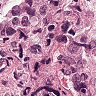
Metastatic tissue present: yes